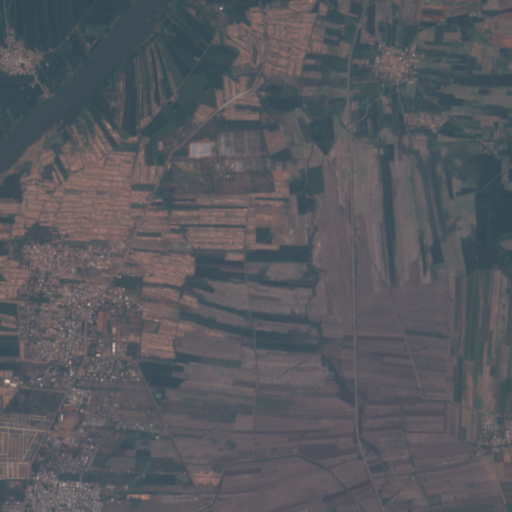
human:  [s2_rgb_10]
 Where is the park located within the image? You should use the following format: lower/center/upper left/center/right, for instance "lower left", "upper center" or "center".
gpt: The park is located in the lower left of the image.
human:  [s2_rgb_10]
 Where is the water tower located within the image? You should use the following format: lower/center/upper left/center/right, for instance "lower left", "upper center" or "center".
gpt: The water tower is located in the lower left of the image.
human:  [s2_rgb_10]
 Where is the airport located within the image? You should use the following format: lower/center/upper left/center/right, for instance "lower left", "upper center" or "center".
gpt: There is no airport in the image.